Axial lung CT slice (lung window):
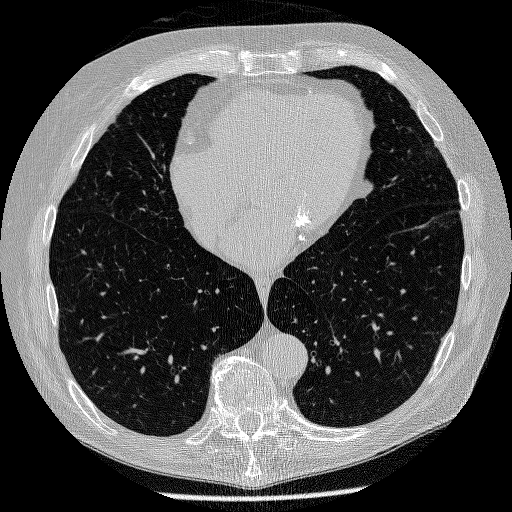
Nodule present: no